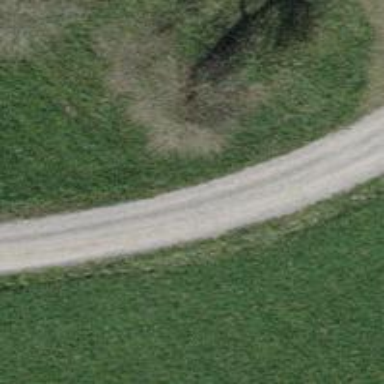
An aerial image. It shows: Unpaved track with grade2 tracktype.